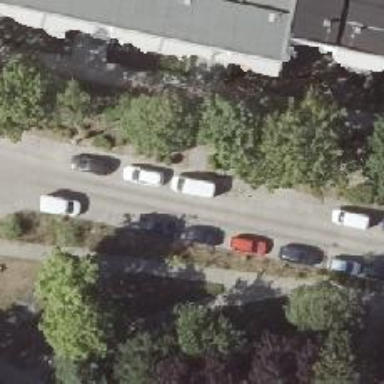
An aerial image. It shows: Concrete footway.